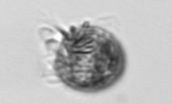
Label: Ciliophora